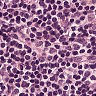
Metastatic tissue present: no